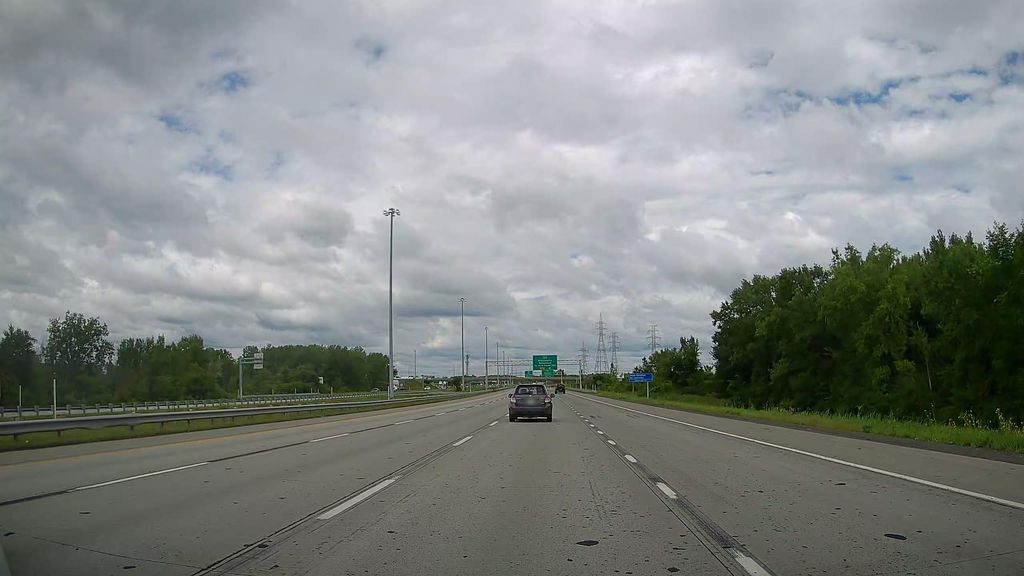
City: montreal